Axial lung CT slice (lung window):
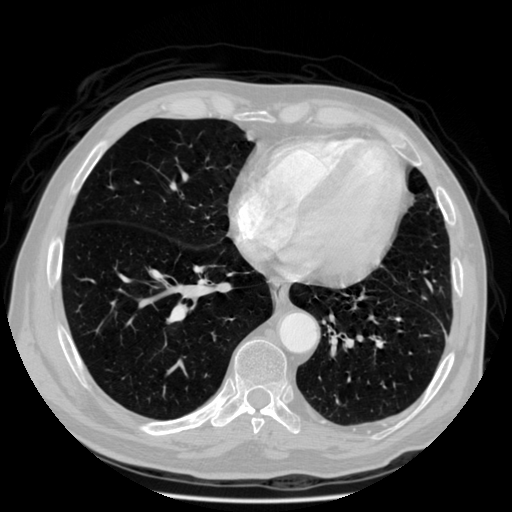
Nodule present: no